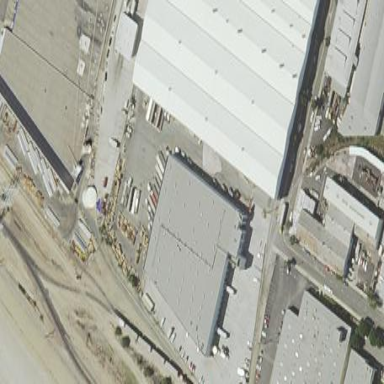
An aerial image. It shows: Warehouse.